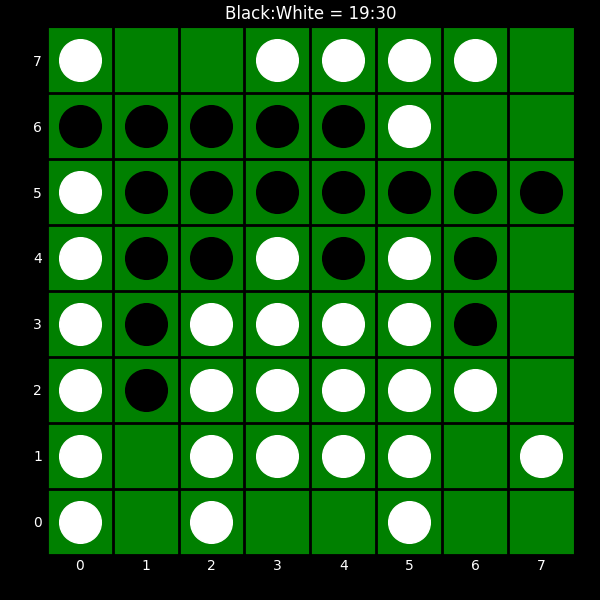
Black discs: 19
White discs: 30